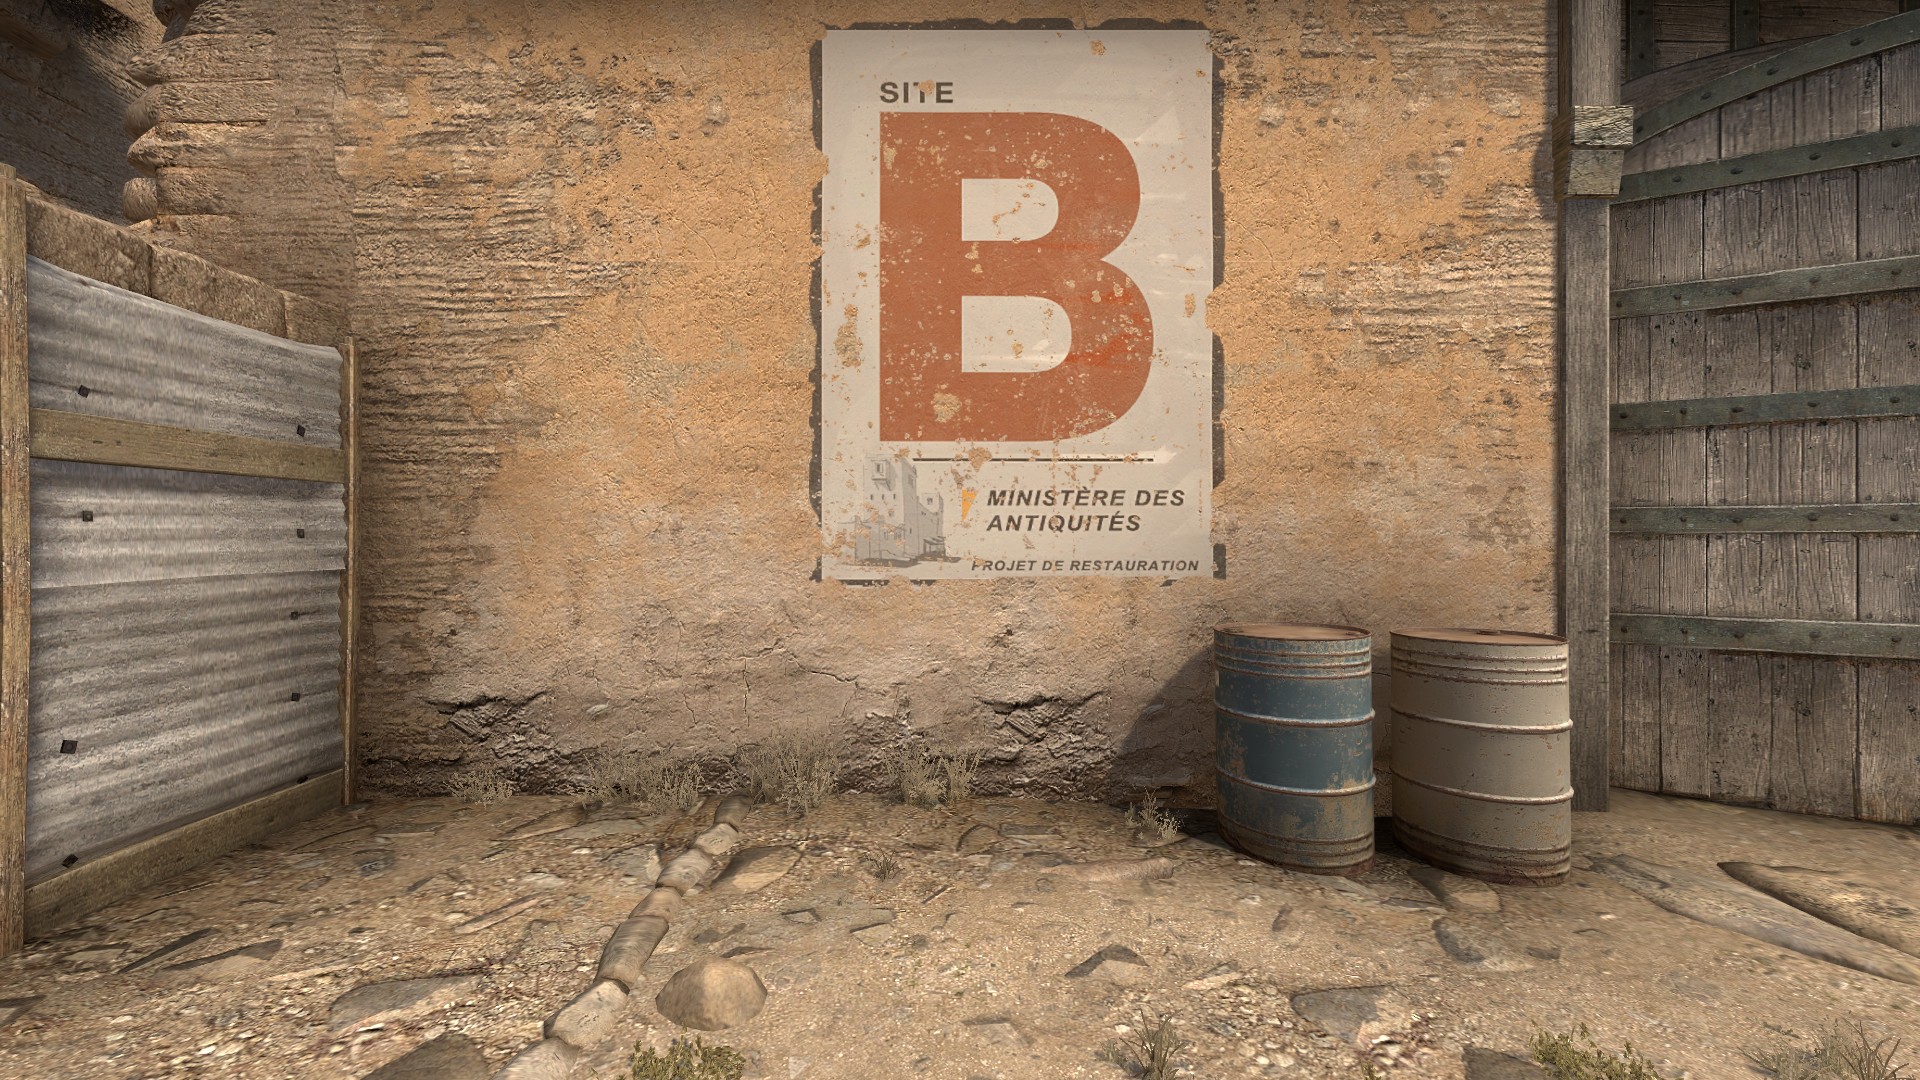
Map: de_dust2